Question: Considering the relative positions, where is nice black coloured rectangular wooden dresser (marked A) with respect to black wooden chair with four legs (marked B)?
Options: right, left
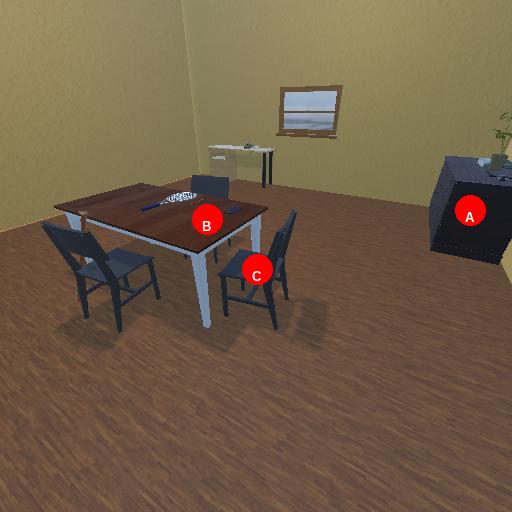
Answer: right